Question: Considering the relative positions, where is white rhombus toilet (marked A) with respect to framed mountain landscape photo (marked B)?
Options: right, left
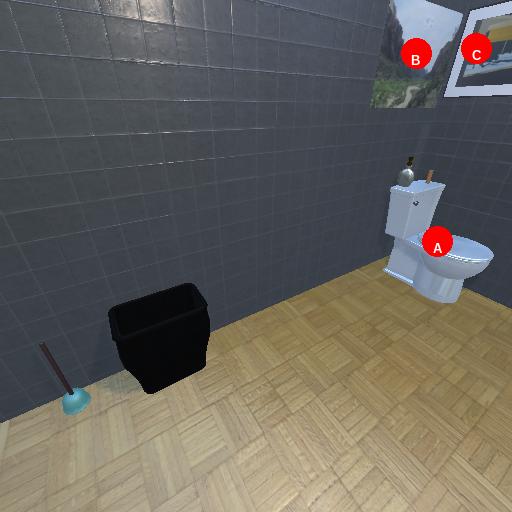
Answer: right